The image is an STFT spectrogram (time versus frequency) of a rolling-element bearing's vibration signal. What is the most likely bearing condition (normal, inner_race, outer_race, ball)?
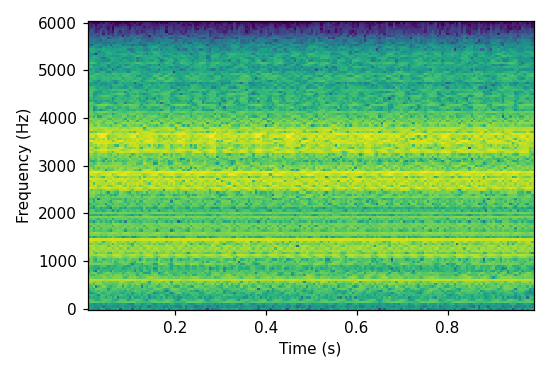
Answer: inner_race